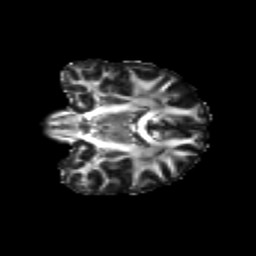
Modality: FA
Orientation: coronal
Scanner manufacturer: siemens
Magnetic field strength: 3 T
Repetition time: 9.2 s
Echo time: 0.084 s